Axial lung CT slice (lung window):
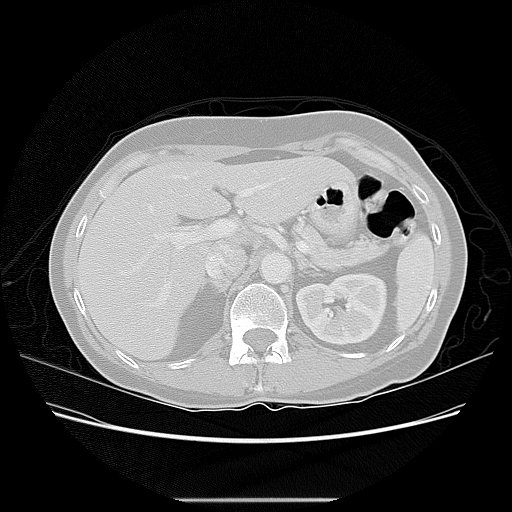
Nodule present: no